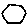
Label: hexagon